Question: I am developing a Website in Visual studio IDE. Once I executed the website having the debug point in the code. But after that even though I removed it multiple times when the code gets executed the the removed break point appears again. What can we do to remove the break point?

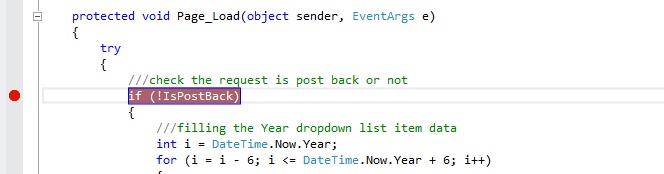
Answer: In the menu ribbon, click on "Debug".
Click on "Windows" and select "Breakpoints".
A new window will open, and you can delete the 'stuck' (for lack of a better word) breakpoints from there.
I prefer this solution because then at least you can remove the problematic breakpoints without getting rid of all of them.